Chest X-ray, PA view. Patient: 53 years old, sex F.
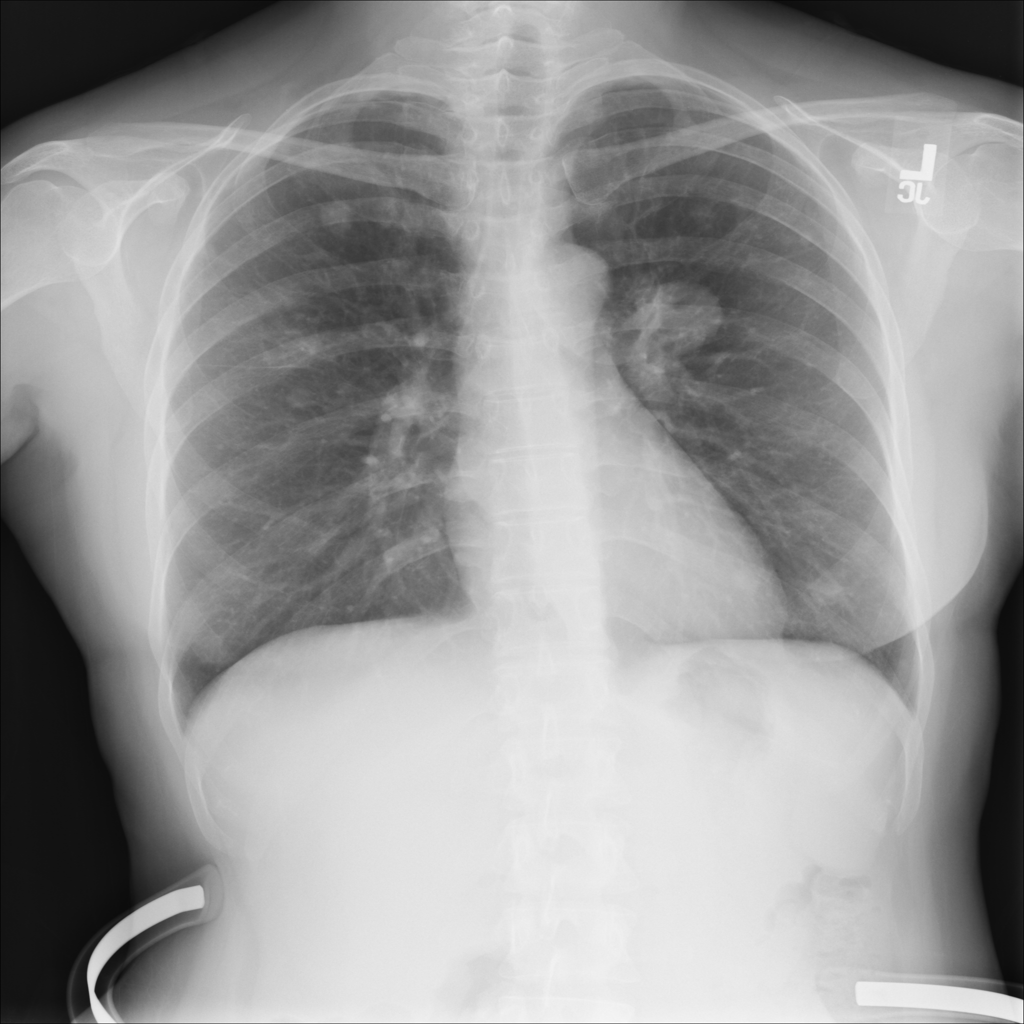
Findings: Nodule